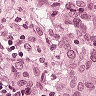
Metastatic tissue present: yes